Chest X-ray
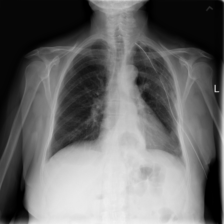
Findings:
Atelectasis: negative
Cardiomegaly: negative
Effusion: negative
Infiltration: negative
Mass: negative
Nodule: negative
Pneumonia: negative
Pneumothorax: negative
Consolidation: negative
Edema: negative
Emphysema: negative
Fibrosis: negative
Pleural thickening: negative
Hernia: positive